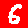
Digit: 6